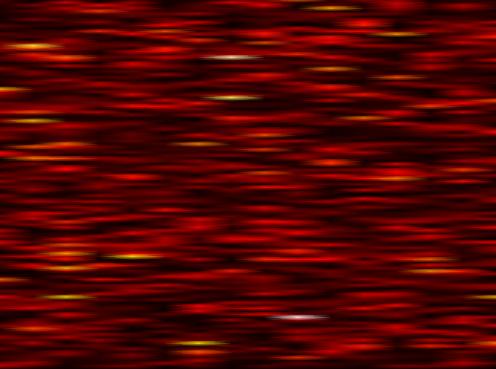
Label: OFDM